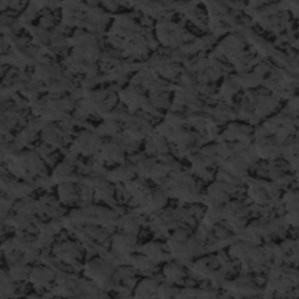
Label: frost